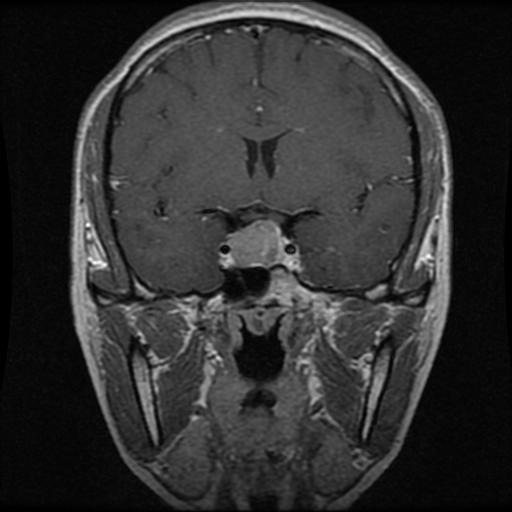
Label: pituitary